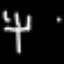
Label: fork